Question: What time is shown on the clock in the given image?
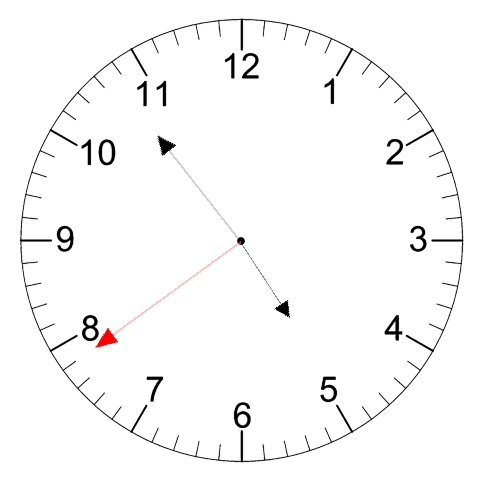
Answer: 04:53:39